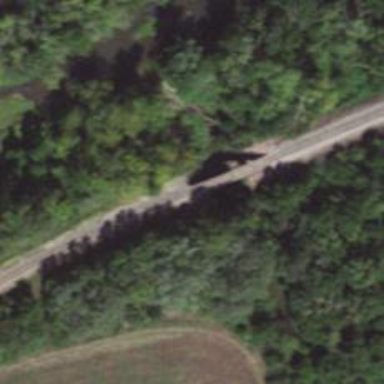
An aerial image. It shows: Bridge over railway line.